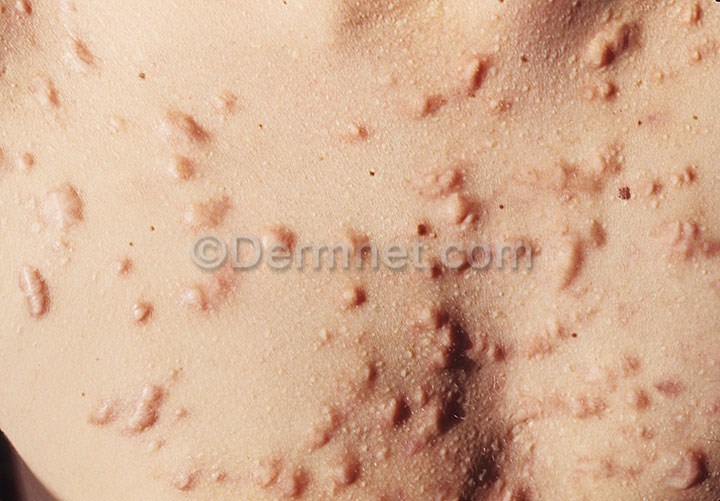
Disease: Seborrheic Keratoses and other Benign Tumors